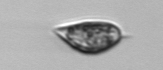
Label: Prorocentrum_triestinum